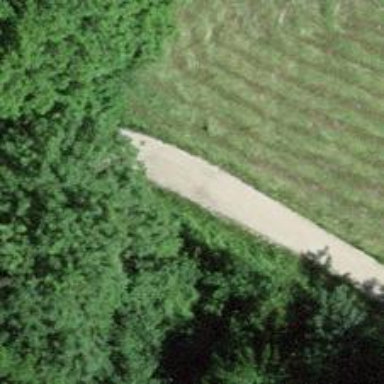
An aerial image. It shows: Unpaved track with grade2 surface.